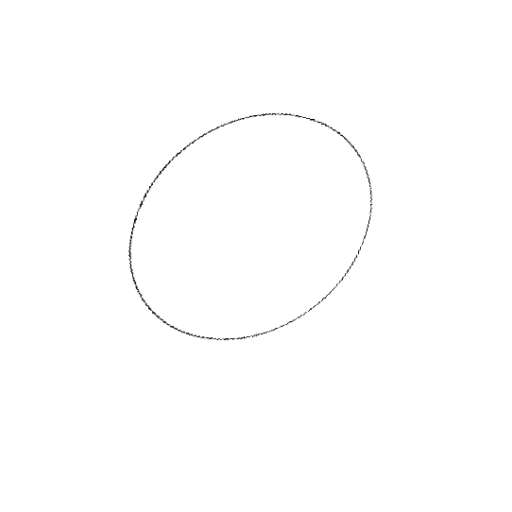
Crossing number: 0